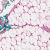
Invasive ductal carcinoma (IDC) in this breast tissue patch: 0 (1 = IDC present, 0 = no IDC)